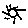
Label: sun